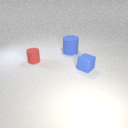
small red rubber cylinder in front of large blue rubber cylinder